Question: I have an issue that only seems to affect Safari and Chrome (aka WebKit). I have an overlay that fills the whole screen, and two table rows that I would like to appear on top of the overlay. Everything else on the page should be displayed below the overlay.
The problem is that Safari only displays one of the table rows on top. Firefox correctly displays both on top. I can't seem to find the root cause of this issue in Safari, but I know I'm not the only one who has had a "Safari positioning issue that works in Firefox".
What should I do in order to make this work in both Firefox and Safari/Chrome?
'''
<body>
<style>
.ui-widget-overlay {
display: block;
position: absolute;
width: 100%;
height: 100%;
background: #000;
opacity: 0.5;
}
</style>
<table>
<tr style="position:relative; z-index:1000;">
<td>Displays on top in Firefox only</td>
</tr>
<tr>
<td>
<div style="position:relative; z-index:1000;">
Displays on top in both Safari and Firefox
</div>
<span class="ui-widget-overlay"></span>
</td>
</tr>
<tr>
<td>Displays below overlay</td>
</tr>
<tr>
<td>Displays below overlay</td>
</tr>
<tr>
<td>Displays below overlay</td>
</tr>
</table>
</body>
'''
Apparently the code sample above displays correctly. However, that is just a sample. It's not the actual code. The HTML is identical, but I am applying the styles dynamically with JavaScript.
Maybe the issue lies with jQuery? I'm using this line to add the positioning to the first table row:
'''
$(firstTableRow).css('position', 'relative').css('z-index', '1000');
'''
In Firefox (using Firebug) I can see that the style is being applied, however in Safari (using Web Inspector) it says that the "computed style" of that table row is statically positioned with a z-index of auto, even though the "style attribute" styles say that the position is relative and z-index is 1000.

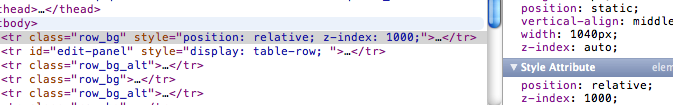
Answer: According to the <URL>:
> The effect of 'position:relative' on table-row-group, table-header-group, table-footer-group, table-row, table-column-group, table-column, table-cell, and table-caption elements is undefined.
I'm assuming that Firefox implements it one way, and WebKit implements it a different way and both are correct since it is undefined. The moral of the story here is not to specify a position on table elements.
I was able to get it to work by wrapping the contents of each cell with a 'div' and positioning the div.
'''
<table>
<tr>
<td>
<div style="position:relative; z-index:1000;">
Displays on top in both Safari and Firefox
</div>
</td>
</tr>
<tr>
<td>
<div style="position:relative; z-index:1000;">
Displays on top in both Safari and Firefox
</div>
<span class="ui-widget-overlay"></span>
</td>
</tr>
<tr>
<td>Displays below overlay</td>
</tr>
<tr>
<td>Displays below overlay</td>
</tr>
<tr>
<td>Displays below overlay</td>
</tr>
</table>
'''